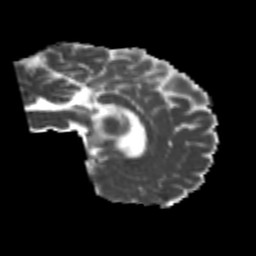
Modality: MD
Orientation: sagittal
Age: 22
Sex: male
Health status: healthy
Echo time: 0.074 s